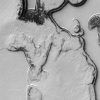
Atmospheric dust classification: not_dusty